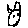
Label: cat